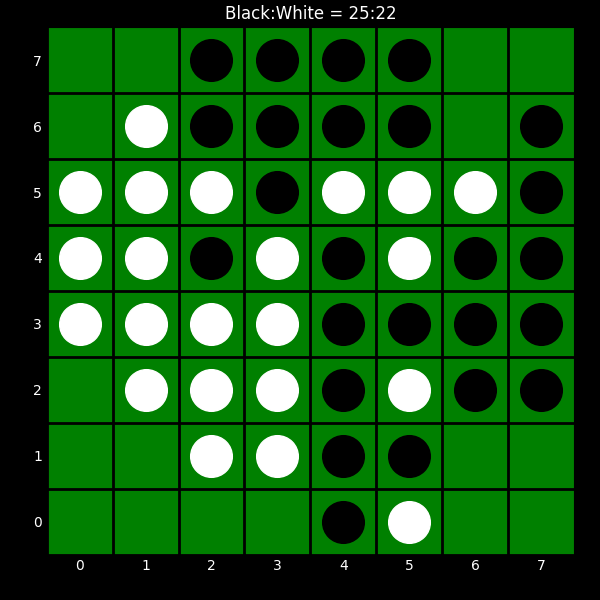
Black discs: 25
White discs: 22